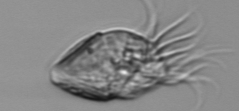
Label: Strombidium_morphotype1